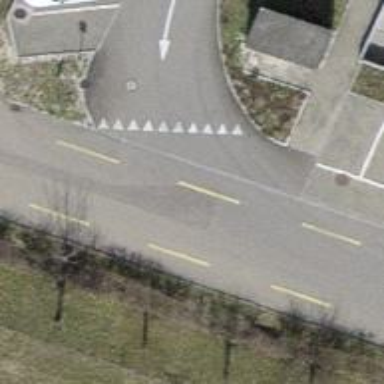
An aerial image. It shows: Road with "give way" sign.